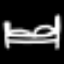
Label: bed